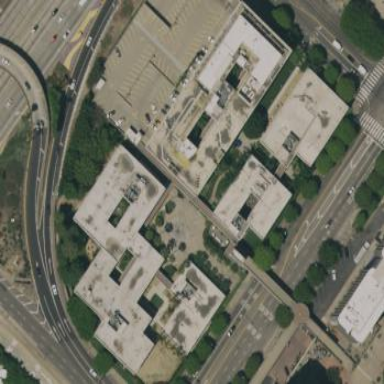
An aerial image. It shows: View of roof of building.